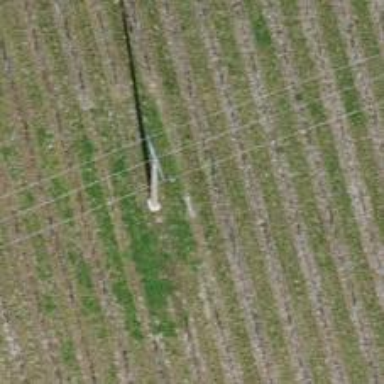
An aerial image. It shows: Straight power pole.